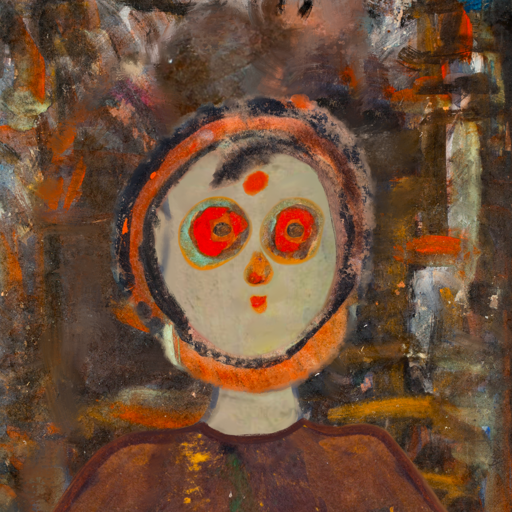
Background: GypsyQueen, Head And Neck Front: Hill_Girl, Face Front: Sisters, Bust: Comrade, Hair Front: Childish, Head Accessory: Blank, Second Necklace: Blank, Necklace: Blank, Baby: Blank